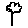
Label: flower